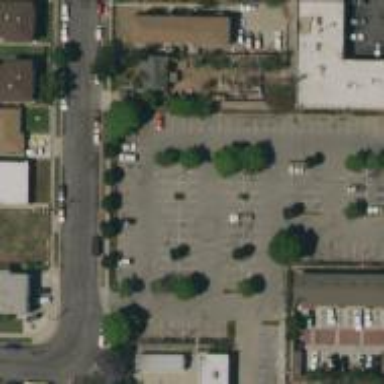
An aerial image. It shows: Parking lot with asphalt surface designed for park and ride facility.